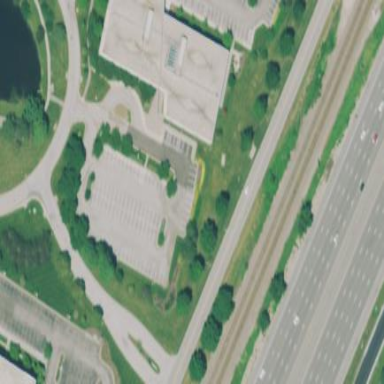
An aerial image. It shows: Office building.